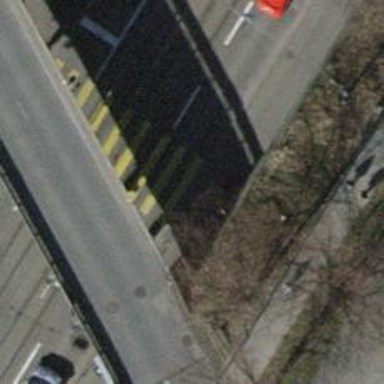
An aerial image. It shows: Kerb barrier.